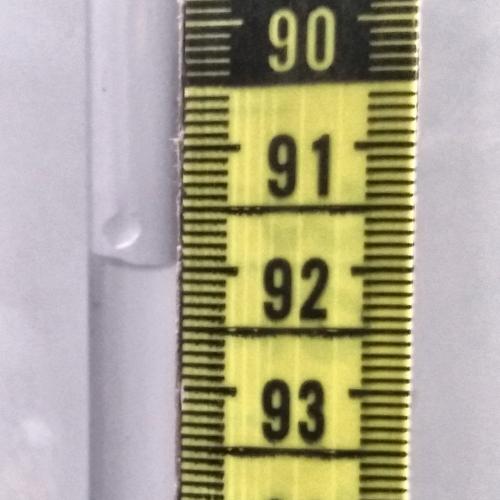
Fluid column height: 92.0 cm